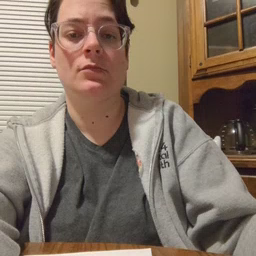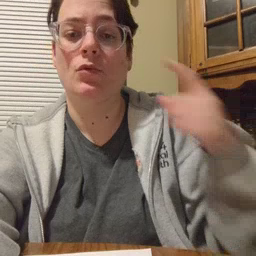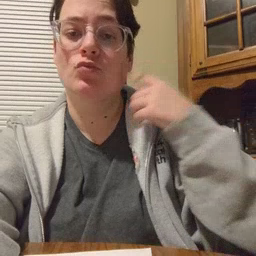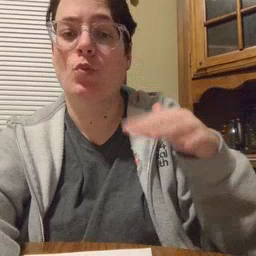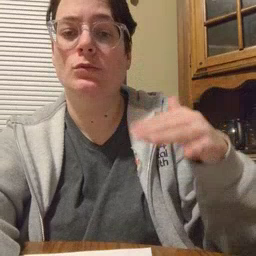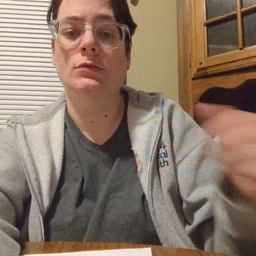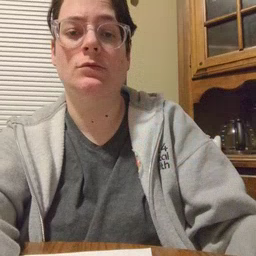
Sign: noisy